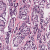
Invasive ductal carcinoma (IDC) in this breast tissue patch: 1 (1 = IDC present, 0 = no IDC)